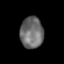
Tissue: lung
Cell type: Epithelial cells
Senescence score: 0.2299
Nuclear area (px): 714
Mean DAPI intensity: 108.303